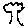
Label: tree